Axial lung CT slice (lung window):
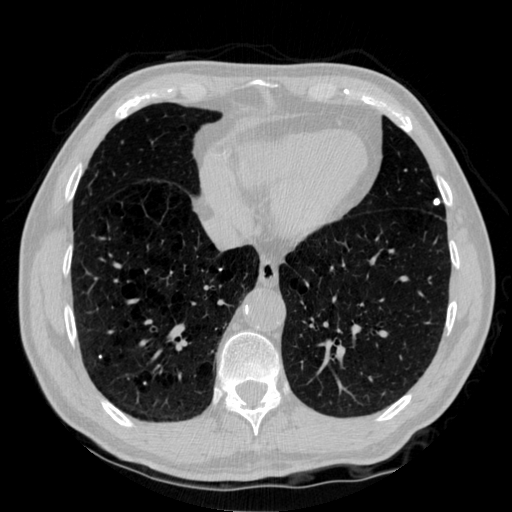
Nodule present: yes
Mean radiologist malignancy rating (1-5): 1